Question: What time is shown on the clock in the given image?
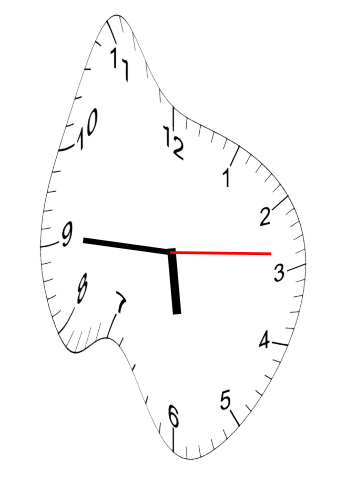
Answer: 05:45:14